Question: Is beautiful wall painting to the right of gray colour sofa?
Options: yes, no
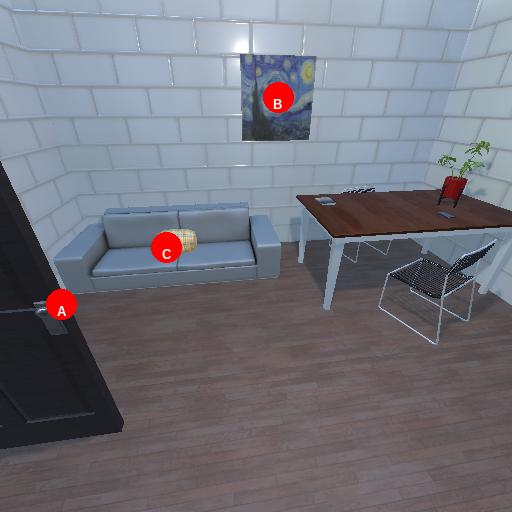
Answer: yes